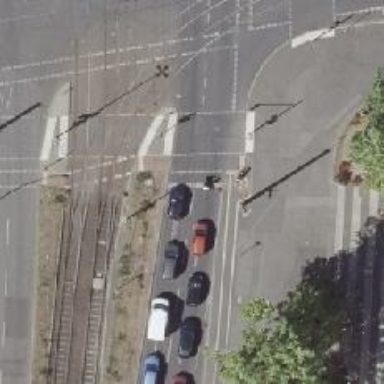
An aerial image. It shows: Secondary road with dual carriageway. There is track cycleway on the right side and asphalt sidewalk on the right side.